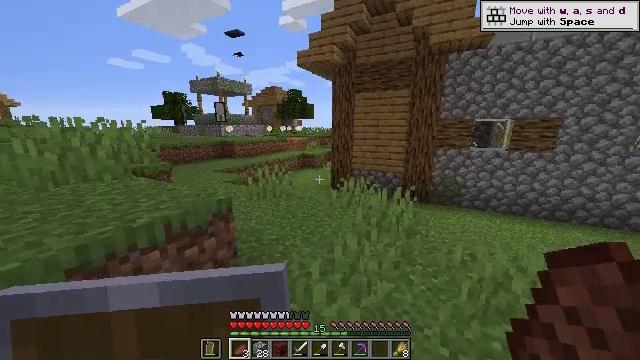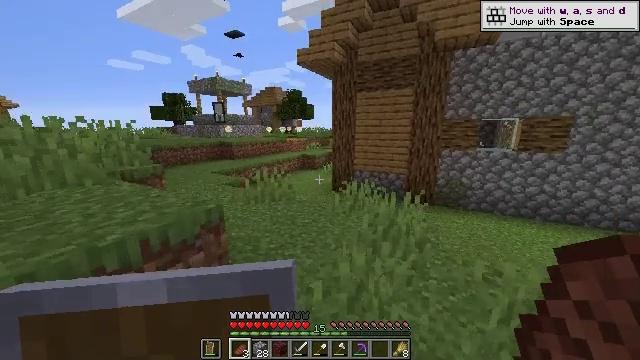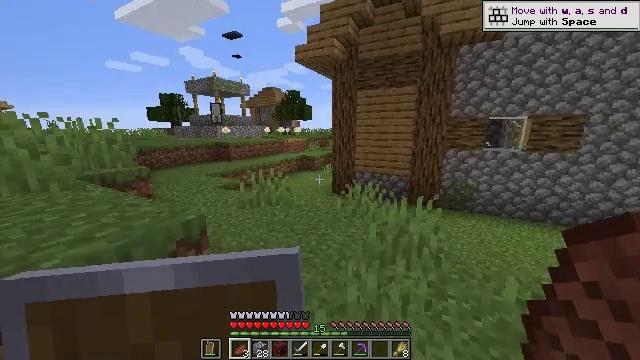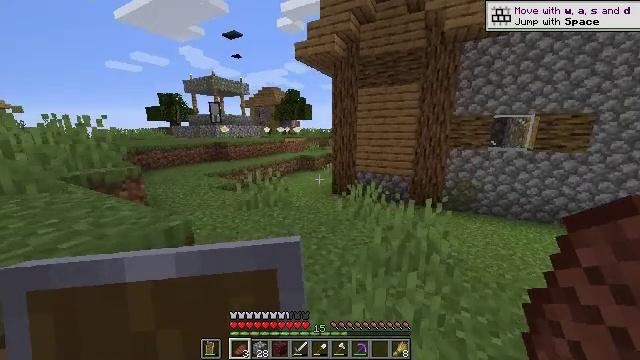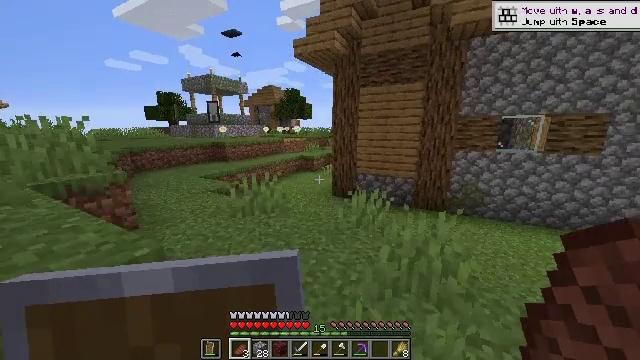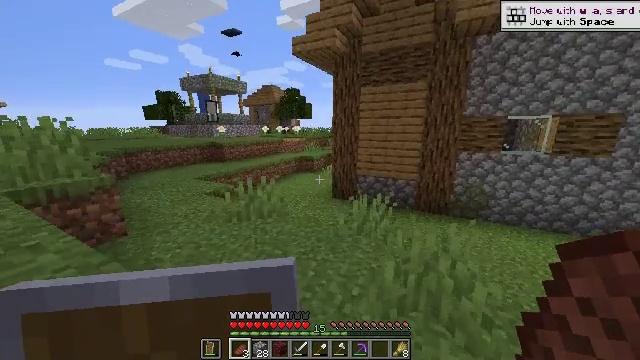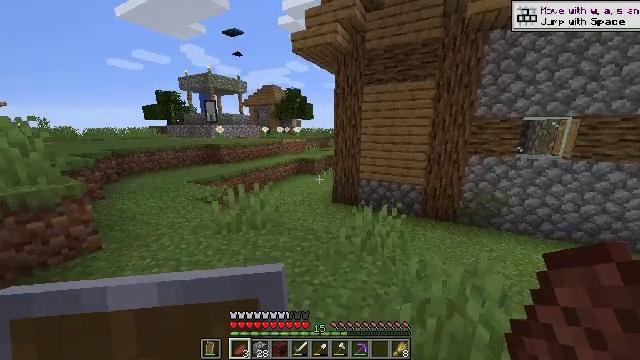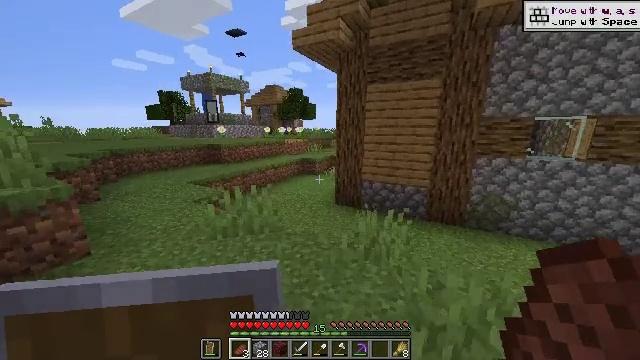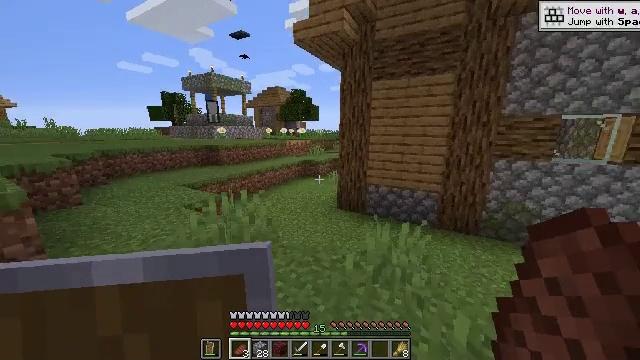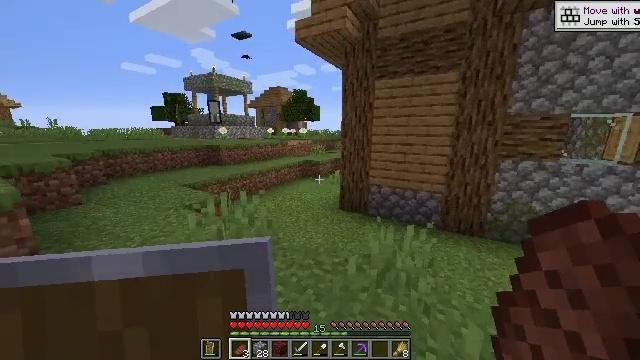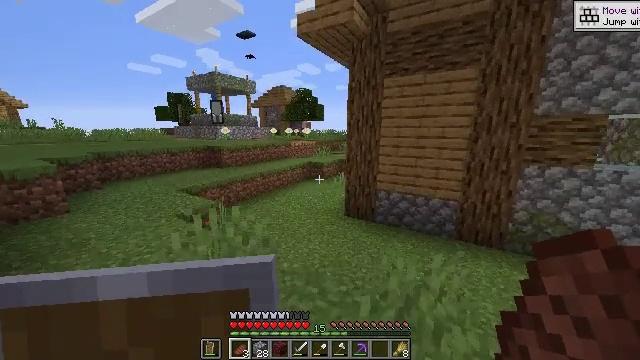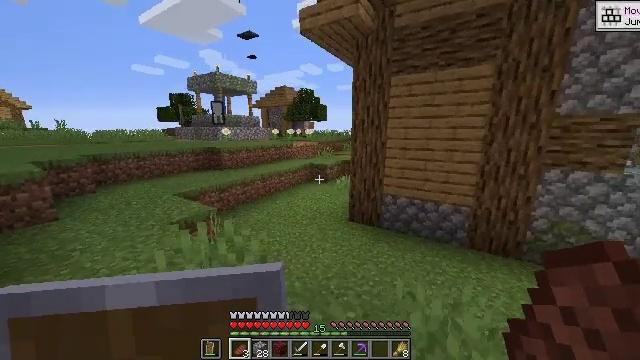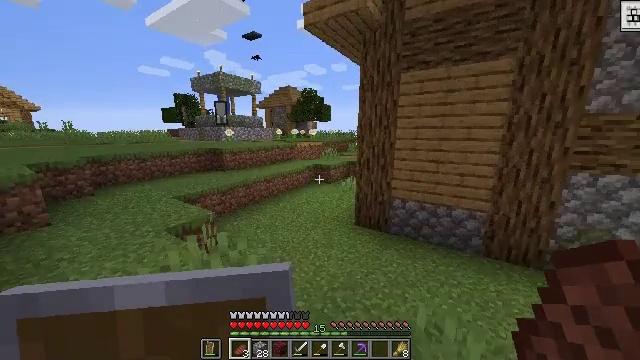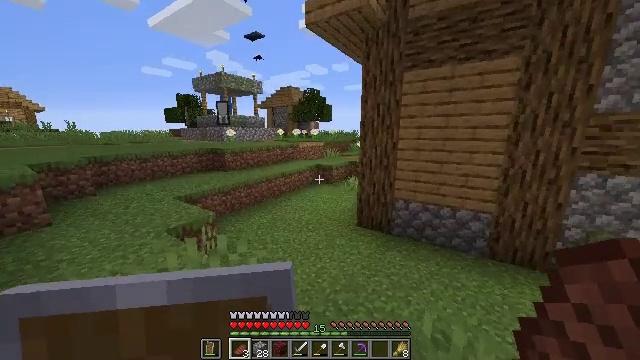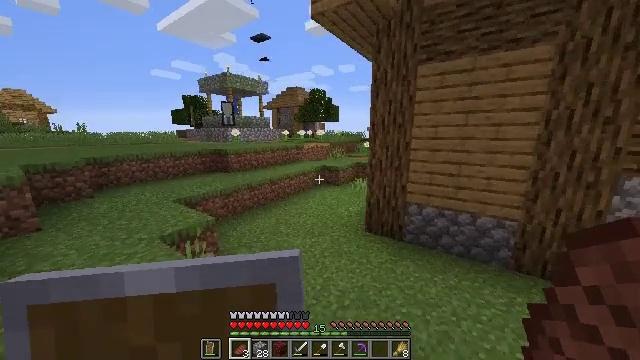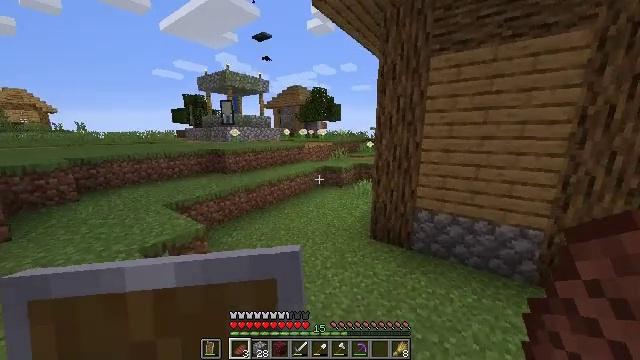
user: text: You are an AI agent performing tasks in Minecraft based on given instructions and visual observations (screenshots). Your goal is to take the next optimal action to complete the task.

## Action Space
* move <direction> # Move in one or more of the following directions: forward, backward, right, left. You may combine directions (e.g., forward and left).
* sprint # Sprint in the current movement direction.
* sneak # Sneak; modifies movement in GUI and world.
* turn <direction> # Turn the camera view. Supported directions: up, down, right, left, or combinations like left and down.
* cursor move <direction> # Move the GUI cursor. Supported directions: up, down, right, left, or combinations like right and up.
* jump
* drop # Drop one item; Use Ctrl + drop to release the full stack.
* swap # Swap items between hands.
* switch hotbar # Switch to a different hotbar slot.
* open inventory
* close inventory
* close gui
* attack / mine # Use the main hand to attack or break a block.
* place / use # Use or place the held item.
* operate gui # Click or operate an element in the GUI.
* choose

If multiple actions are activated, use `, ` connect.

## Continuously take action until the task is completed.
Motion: motion action
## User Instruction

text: Collect wheat crops.
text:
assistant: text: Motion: move forward
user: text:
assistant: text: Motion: move forward
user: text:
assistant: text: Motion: move forward
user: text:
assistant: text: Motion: move forward
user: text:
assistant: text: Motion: move forward
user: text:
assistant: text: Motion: move forward
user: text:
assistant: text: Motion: move forward
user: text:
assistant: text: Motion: move forward
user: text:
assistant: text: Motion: move forward
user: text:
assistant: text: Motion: move forward, turn left
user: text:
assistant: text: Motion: move forward
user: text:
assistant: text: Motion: move forward, turn left
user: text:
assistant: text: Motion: move forward
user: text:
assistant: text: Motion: move forward, turn left
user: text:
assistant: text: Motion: move forward
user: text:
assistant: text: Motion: move forward
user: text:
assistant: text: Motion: move forward
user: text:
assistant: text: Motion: move forward
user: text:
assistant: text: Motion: move forward
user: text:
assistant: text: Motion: move forward
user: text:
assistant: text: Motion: move forward
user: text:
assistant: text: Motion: move forward
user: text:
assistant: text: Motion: move forward
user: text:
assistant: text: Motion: move forward
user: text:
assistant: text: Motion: move forward
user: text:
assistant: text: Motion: move forward
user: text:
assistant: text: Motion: move forward
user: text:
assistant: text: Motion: move forward
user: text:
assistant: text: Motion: move forward
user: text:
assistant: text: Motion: move forward